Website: home-depot
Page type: payment
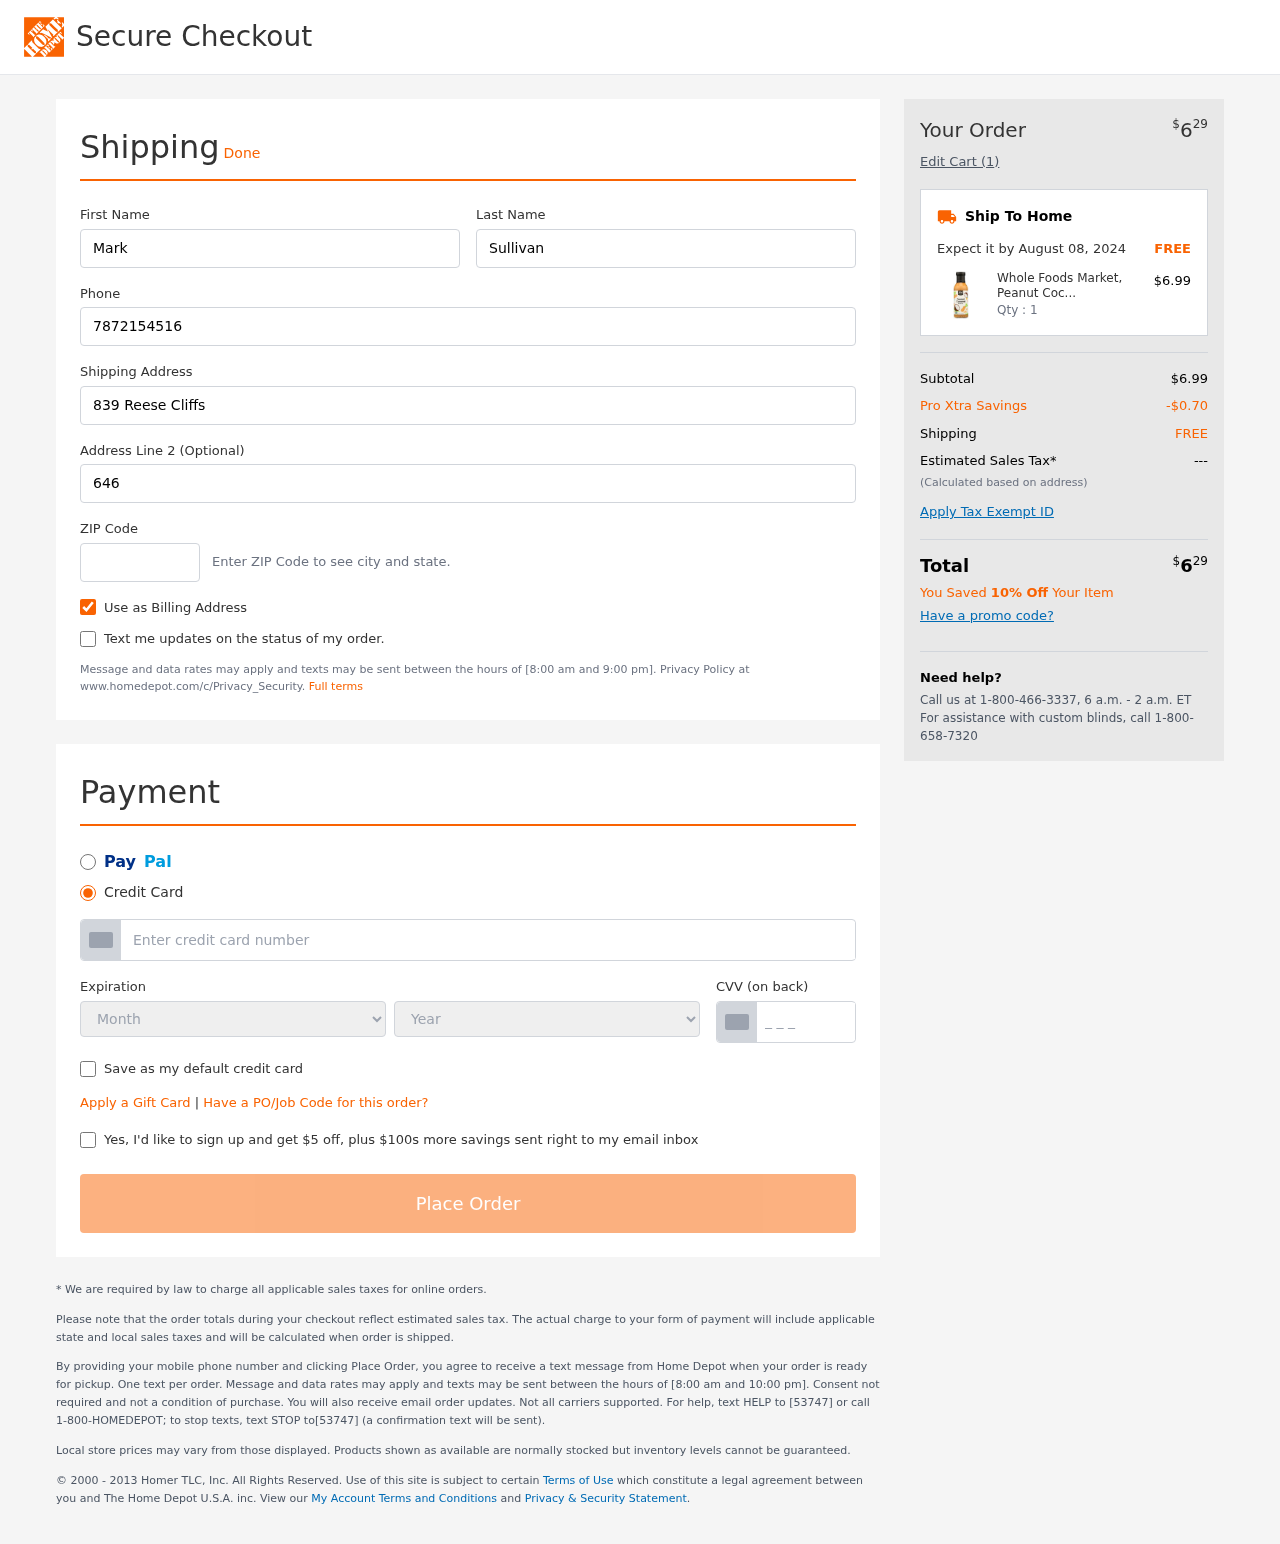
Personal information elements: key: PII_CARD_CVV
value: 590
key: PII_CARD_EXPIRY_MONTH
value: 06
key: PII_CARD_EXPIRY_YEAR
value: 29
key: PII_CARD_NUMBER
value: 2720 9238 9428 7786
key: PII_FIRSTNAME
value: Mark
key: PII_LASTNAME
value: Sullivan
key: PII_PHONE
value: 7872154516
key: PII_POSTCODE
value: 95427
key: PII_STREET
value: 839 Reese Cliffs
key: PII_STREET2
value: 646 James Stream
Product elements: key: PRODUCT1_NAME
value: Whole Foods Market, Peanut Coconut Sauce, 13.5 Ounce
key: PRODUCT1_PRICE
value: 6.99
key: PRODUCT1_QUANTITY
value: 1
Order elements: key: ORDER_TOTAL
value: $629
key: ORDER_NUM_ITEMS
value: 1
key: ORDER_DELIVERY_DATE
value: August 08, 2024
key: ORDER_SUBTOTAL
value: $6.99
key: ORDER_DISCOUNT
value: -$0.70
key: ORDER_SHIPPING_COST
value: FREE